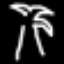
Label: palm tree